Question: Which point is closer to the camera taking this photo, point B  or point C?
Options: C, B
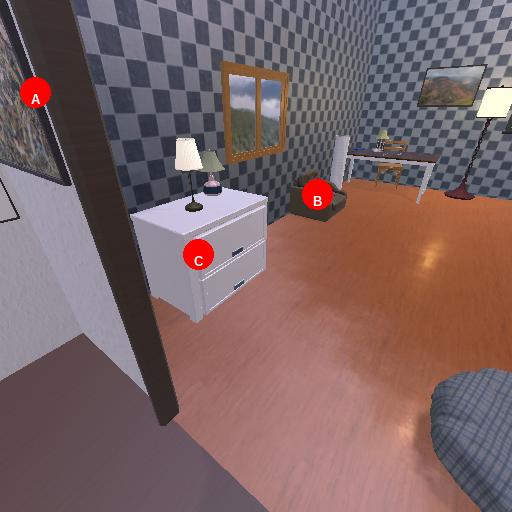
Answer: C